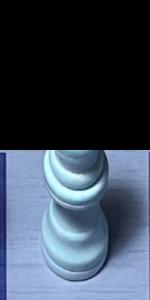
Label: Queen_White